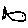
Label: fish